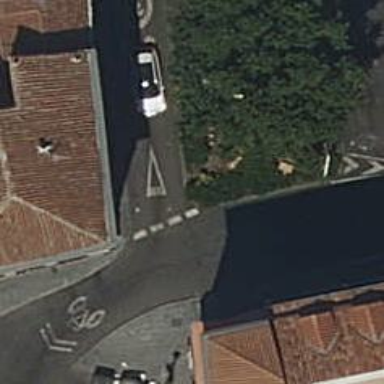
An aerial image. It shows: Residential road with asphalt surface featuring shared cycle lane.